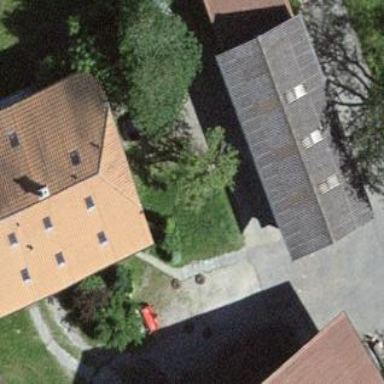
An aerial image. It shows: Garage.